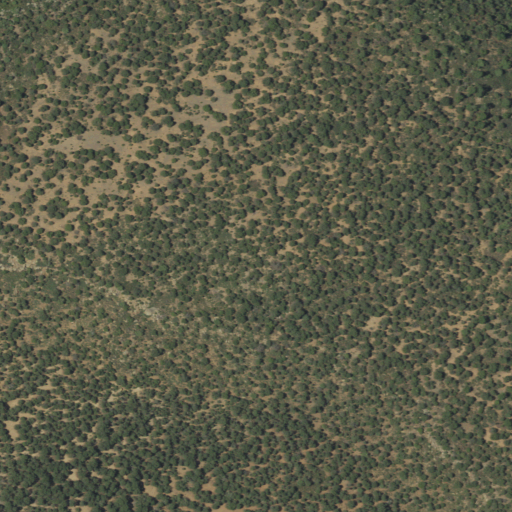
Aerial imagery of mountain in New Mexico named Mesa de Aguilar containing only evergreen forest